Question: Is there something important I need in RoomItem to ensure that this method isn't skipped? It's the very first one in my detail view controller, and it is continually skipped when I'm in debugging mode. I'm sure I'm missing something ridiculously simple, but I've been staring at it for hours and just can't figure out what it is.
'''
@interface DetailViewController ()
- (void)configureView;
@end
@implementation DetailViewController
- (void)setDetailItem:(RoomItem *)newDetailItem
{
if (_detailItem != newDetailItem) {
_detailItem = newDetailItem;
// Update the view.
[self configureView];
}
}
- (void)configureView
{
// Update the user interface for the detail item.
if (self.detailItem) {
[_roomTxt setText:[_detailItem room]];
[_buildingTxt setText:[_detailItem building]];
[_dateTxt setText:[self dateCreatedString]];
[_buildingImageView setImage:[_detailItem buildingImage]];
_oi = [_detailItem objectIndex];
}
}
'''
'''
- (void)insertNewObject:(id)sender
{
//add button invokes this
DetailViewController *ivc = [[DetailViewController alloc] init];
[self.navigationController pushViewController:ivc animated:YES];
NSLog(@"detailViewController allocated and initialized: %@", ivc);
}
- (void)tableView:(UITableView *)tableView didSelectRowAtIndexPath:(NSIndexPath *)indexPath
{
if (!self.detailViewController) {
self.detailViewController = [[DetailViewController alloc] initWithNibName:@"DetailViewController" bundle:nil];
NSLog(@"detailViewController initialized: %@", self.detailViewController);
}
//navigates to detailViewController and passes it the item's data
self.detailViewController.detailItem = [[[RoomList sharedStore] getAllItems] objectAtIndex:[indexPath row]];
[self.navigationController pushViewController:self.detailViewController animated:YES];
}
'''
'''
- (void)tableView:(UITableView *)tableView didSelectRowAtIndexPath:(NSIndexPath *)indexPath
{
if (!self.detailViewController) {
self.detailViewController = [[DetailViewController alloc] initWithNibName:@"DetailViewController" bundle:nil];
}
//navigates to detailViewController and passes it the item's data
self.detailViewController.detailItem = [[[RoomList sharedStore] getAllItems] objectAtIndex:[indexPath row]];
[self.navigationController pushViewController:self.detailViewController animated:YES];
}
'''
'''
- (void)awakeFromFetch
{
[super awakeFromFetch];
UIImage *pic = [UIImage imageWithData:[self buildingThumbnailData]];
[self setPrimitiveValue:pic forKey:@"buildingThumbnail"];
}
- (id)initWithRoom:(NSString *)room Building:(NSString *)building
{
self = [super init];
if (self) {
[self setRoom:room];
[self setBuilding:building];
}
return self;
}
'''
'''
#import <UIKit/UIKit.h>
@class RoomItem;
//pic edit: added delegates
@interface DetailViewController : UIViewController <UINavigationControllerDelegate,
UIImagePickerControllerDelegate, UITextFieldDelegate, UIPopoverControllerDelegate,
UIPageViewControllerDelegate>
{
__weak IBOutlet UITextField *roomField;
__weak IBOutlet UITextField *buildingField;
__weak IBOutlet UILabel *dateLabel;
UIPopoverController *imagePickerPopover;
}
@property (nonatomic, strong) RoomItem *detailItem;
@property (weak, nonatomic) IBOutlet UIButton *updateBtn;
@property (weak, nonatomic) IBOutlet UIButton *detailsBtn;
@property (weak, nonatomic) IBOutlet UITextField *roomTxt;
@property (weak, nonatomic) IBOutlet UITextField *buildingTxt;
@property (weak, nonatomic) IBOutlet UILabel *dateTxt;
@property (weak, nonatomic) IBOutlet UIImageView *buildingImageView;
@property (weak, nonatomic) UIImage *buildingImage;
@property (weak, nonatomic) NSNumber *oi;
- (IBAction)backgroundTapped:(id)sender;
- (IBAction)takePicture:(id)sender;
- (IBAction)updateRoomItem:(id)sender;
- (IBAction)goToReportDetails:(id)sender;
@end
'''

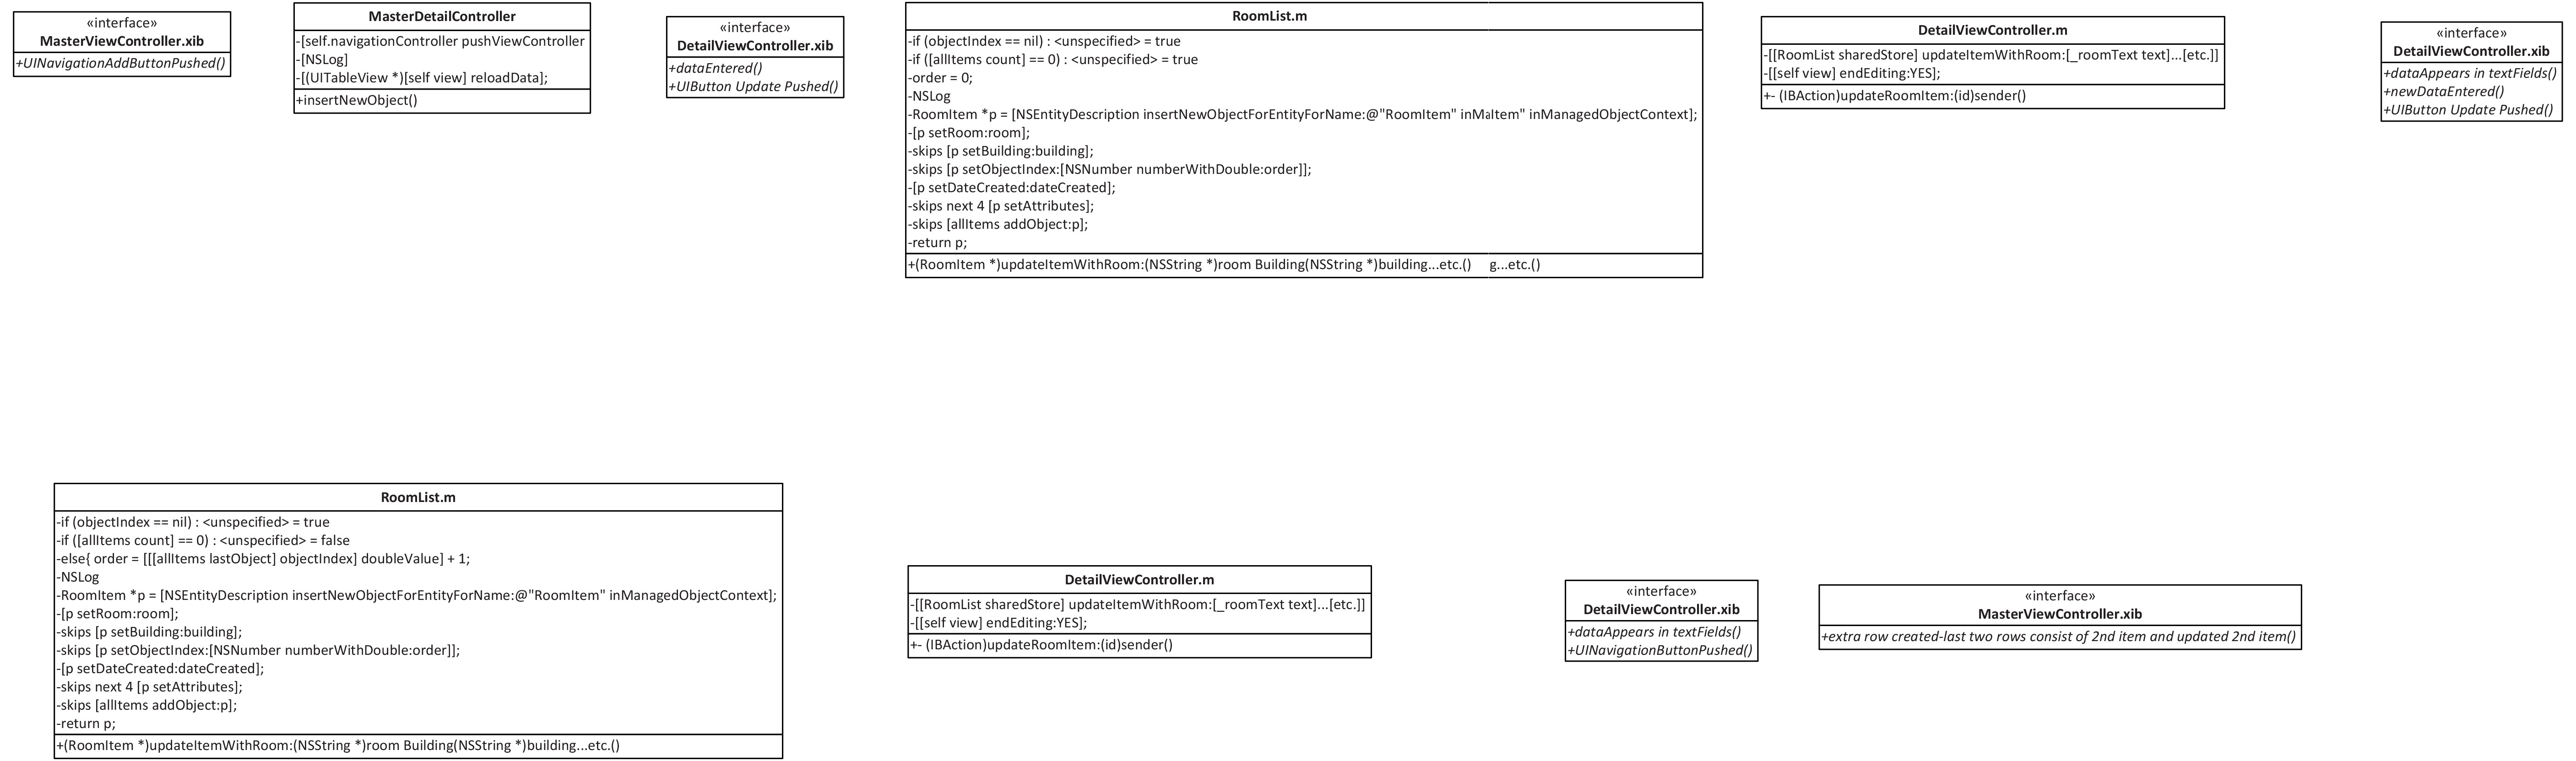
Answer: Alrighty, first things first. The reason -(void)setDetailItem:(RoomItem *)newDetailItem was being skipped is due to me not passing it the newly created RoomItem in the DVC. I was doing this initially, but mistakenly got rid of it while trying to correct the issue somewhere else.
'''
- (void)insertNewObject:(id)sender
{
RoomItem *newItem = [[RoomList sharedStore] createItem];
DetailViewController *ivc = [[DetailViewController alloc] init];
[ivc setDetailItem:newItem];
[self.navigationController pushViewController:ivc animated:YES];
NSLog(@"detailViewController allocated and initialized: %@", ivc);
}
'''
Getting this to work though took some restructuring in the RoomList.m file. I had initially attempted to marry the create and update functions into one method. That doesn't fly if I'm creating in the MVC, and updating in the DVC.
'''
- (RoomItem *)createItem
{
double order;
//create new roomItem
//tracks what number item it's creating
if ([allItems count] == 0) {
order = 1.0;
}
else
{
order = [[[allItems lastObject] objectIndex] doubleValue] + 1;
}
NSLog(@"Adding after %d items, order = %.2f", [allItems count], order);
RoomItem *p = [NSEntityDescription insertNewObjectForEntityForName:@"RoomItem"
inManagedObjectContext:context];
[p setObjectIndex:[NSNumber numberWithDouble:order]];
[p setDateCreated:[NSDate date]];
[allItems addObject:p];
[self saveChanges];
return p;
}
- (RoomItem *)updateItemWithRoom:(NSString *)room Building:(NSString *)building ObjectIndex:(NSNumber *)objectIndex DateCreated:(NSDate *)dateCreated ImageKey:(NSString *)imageKey BuildingImage:(UIImage *)buildingImage BuildingThumbnail:(UIImage *)buildingThumbnail BuildingThumbnailData:(NSData *)buildingThumbnailData
{
NSError *error = nil;
NSEntityDescription *entity = [NSEntityDescription entityForName:@"RoomItem" inManagedObjectContext:context];
NSFetchRequest *request = [[NSFetchRequest alloc] init];
[request setEntity:entity];
int32_t oid = [objectIndex integerValue] - 1;
NSLog(@"objectIndex = %d", oid);
RoomItem *currentRoomItem = [[context executeFetchRequest:request error:&error] objectAtIndex:oid];
//[currentRoomItem setItemEdited:YES];
[currentRoomItem setRoom:room];
[currentRoomItem setBuilding:building];
[currentRoomItem setImageKey:imageKey];
[currentRoomItem setBuildingImage:buildingImage];
[currentRoomItem setBuildingThumbnail:buildingThumbnail];
[currentRoomItem setBuildingThumbnailData:buildingThumbnailData];
[self saveChanges];
return currentRoomItem;
}
'''
Lastly, the setDetailItem and configureView methods:
'''
- (void)setDetailItem:(RoomItem *)detailItem
{
if (_detailItem != detailItem) {
_detailItem = detailItem;
[self configureView];
}
}
- (void)configureView
{
if (self.detailItem) {
[_roomTxt setText:[_detailItem room]];
[_buildingTxt setText:[_detailItem building]];
[_dateTxt setText:[self dateCreatedString]];
[_buildingImageView setImage:[_detailItem buildingImage]];
}
}
'''
This should serve as a lesson about taking the time to read the core data documentation, or any other for that matter...especially noobs like myself.
Thanks again to emrys57 for the help.